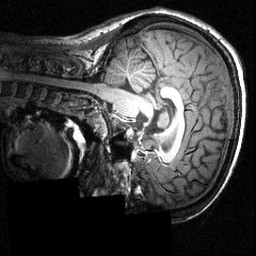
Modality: T1w
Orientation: sagittal
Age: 22
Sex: female
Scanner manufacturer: siemens
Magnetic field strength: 3.951 T
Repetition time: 1.5 s
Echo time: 0.00335 s